Field crop: tomato
Growth stage: 1
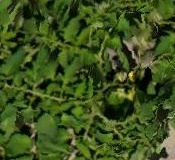
Species: tomato